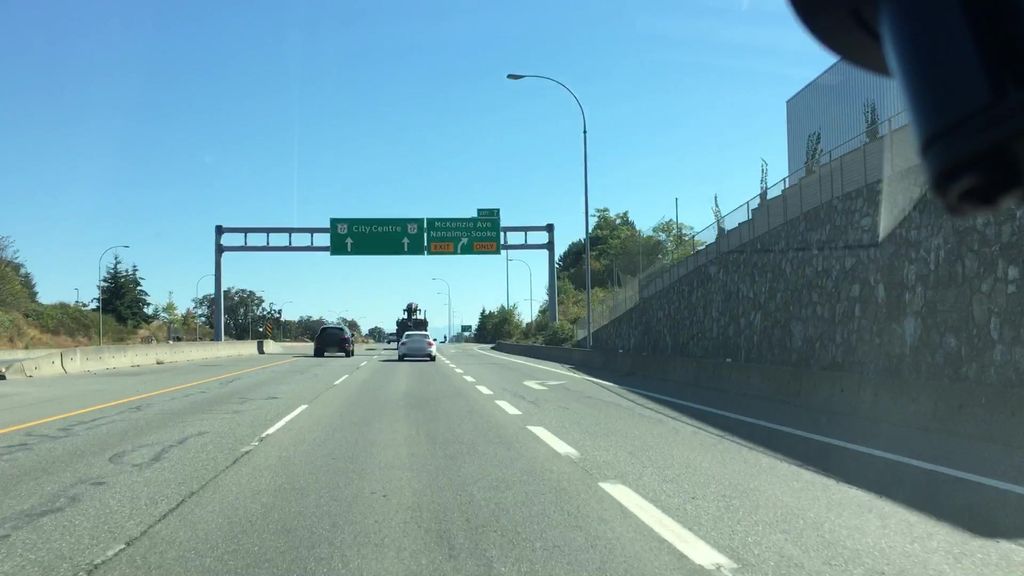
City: victoria